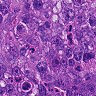
Metastatic tissue present: yes